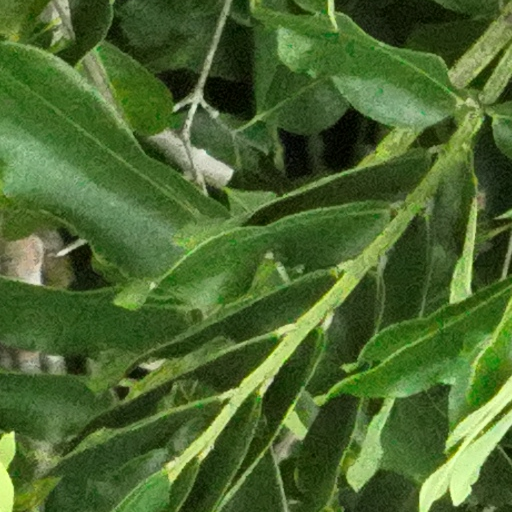
Species: Dipteryx oleifera
GBIF accepted scientific name: Dipteryx oleifera
Crown area (m\u00b2): 61.326